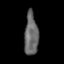
Tissue: prostate
Cell type: Endothelial cells
Senescence score: 0.6886
Nuclear area (px): 567
Mean DAPI intensity: 104.97